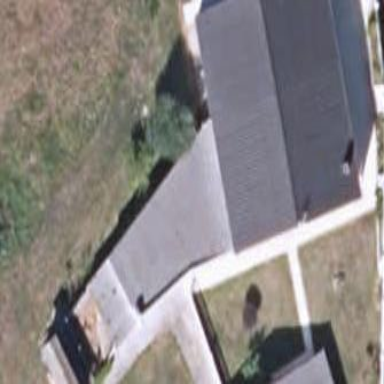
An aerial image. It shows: Simple and straightforward house.